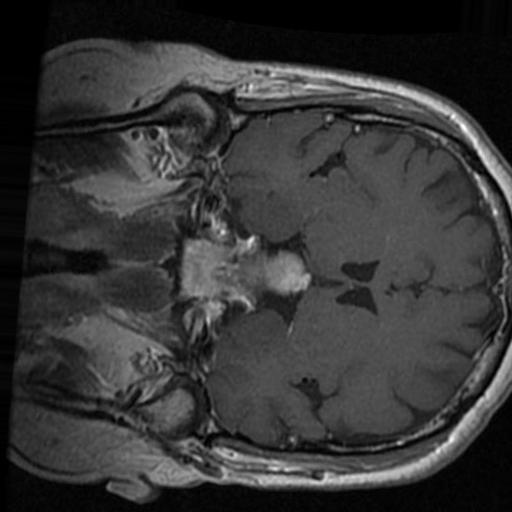
Label: brain_tumor